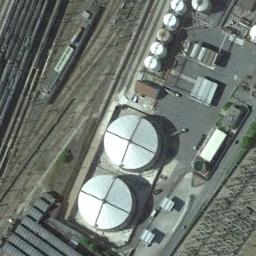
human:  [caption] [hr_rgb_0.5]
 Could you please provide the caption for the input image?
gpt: There are nine tanks of different size .

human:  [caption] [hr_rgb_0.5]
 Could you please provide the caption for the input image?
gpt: There are many neatly arranged storage tanks and many pipelines in the factory .

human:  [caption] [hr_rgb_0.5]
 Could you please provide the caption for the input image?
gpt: There are several buildings next to the storage tanks .

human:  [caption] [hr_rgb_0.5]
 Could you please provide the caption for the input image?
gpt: There are two big and some small white storage tanks on the bare land .

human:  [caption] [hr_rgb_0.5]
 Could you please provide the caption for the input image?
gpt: There are some storage tanks beside the railway .